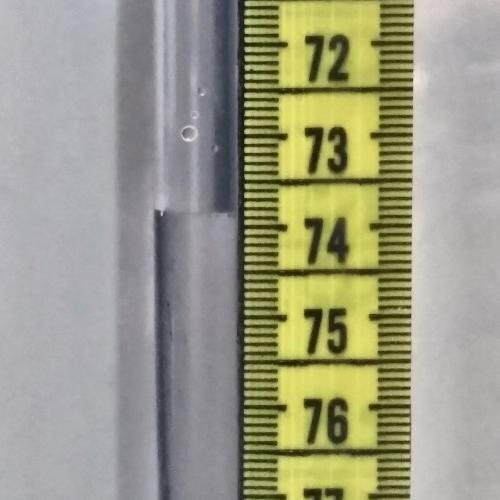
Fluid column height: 73.8 cm